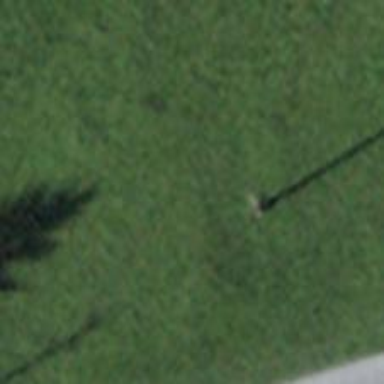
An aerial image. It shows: Power pole.